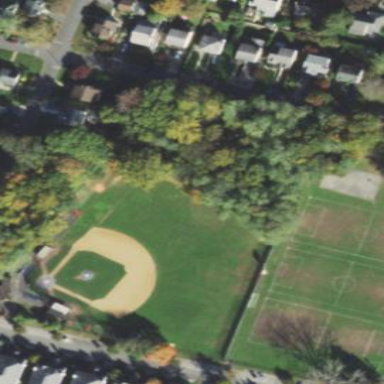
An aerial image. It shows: Baseball pitch for leisure land.